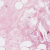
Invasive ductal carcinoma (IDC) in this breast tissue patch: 0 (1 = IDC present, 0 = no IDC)